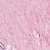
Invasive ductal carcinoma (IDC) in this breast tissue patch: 0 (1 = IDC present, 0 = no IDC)